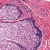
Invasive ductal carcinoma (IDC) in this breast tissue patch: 0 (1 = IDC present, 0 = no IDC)